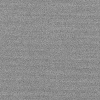
Atmospheric dust classification: dusty